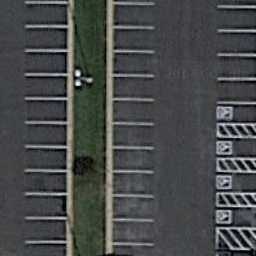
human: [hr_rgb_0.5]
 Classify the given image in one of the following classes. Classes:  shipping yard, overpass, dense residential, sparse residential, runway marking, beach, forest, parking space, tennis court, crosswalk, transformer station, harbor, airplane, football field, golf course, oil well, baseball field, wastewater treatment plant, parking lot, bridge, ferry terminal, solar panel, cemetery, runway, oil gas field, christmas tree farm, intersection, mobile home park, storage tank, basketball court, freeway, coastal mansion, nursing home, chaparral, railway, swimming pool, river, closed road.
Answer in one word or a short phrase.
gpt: parking space